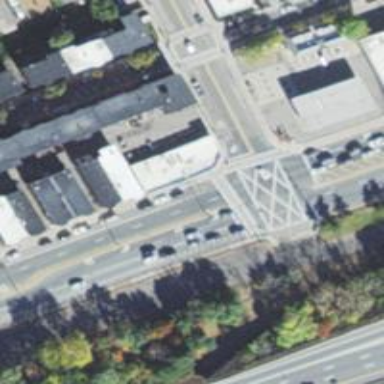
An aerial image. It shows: Secondary road with separate asphalt sidewalk.